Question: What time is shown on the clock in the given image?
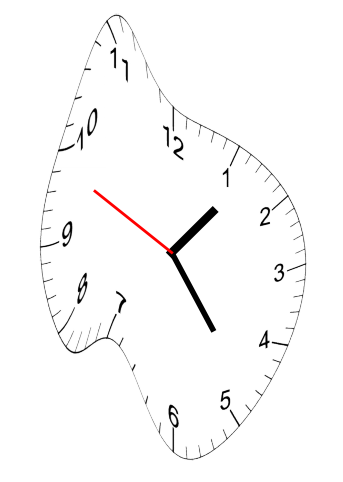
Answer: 01:23:49